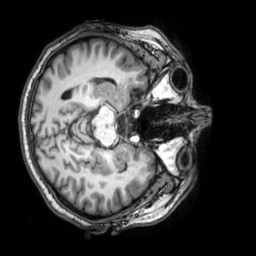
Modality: T1w
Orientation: axial
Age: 27
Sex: male
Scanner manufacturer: philips
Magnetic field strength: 3 T
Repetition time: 0.008113 s
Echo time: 0.003709 s